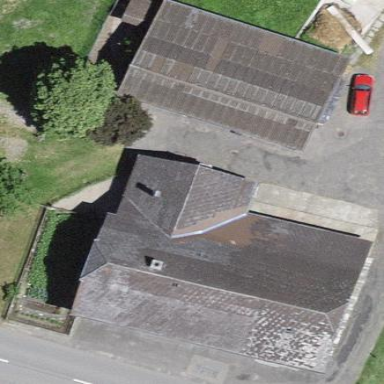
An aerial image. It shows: Farm building.